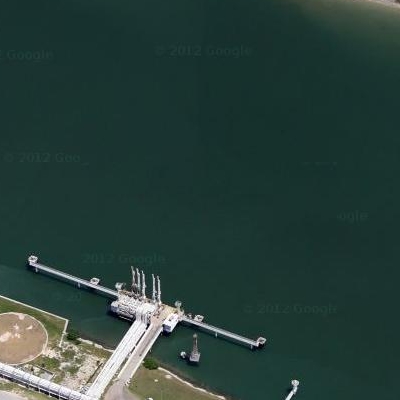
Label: RiverLake